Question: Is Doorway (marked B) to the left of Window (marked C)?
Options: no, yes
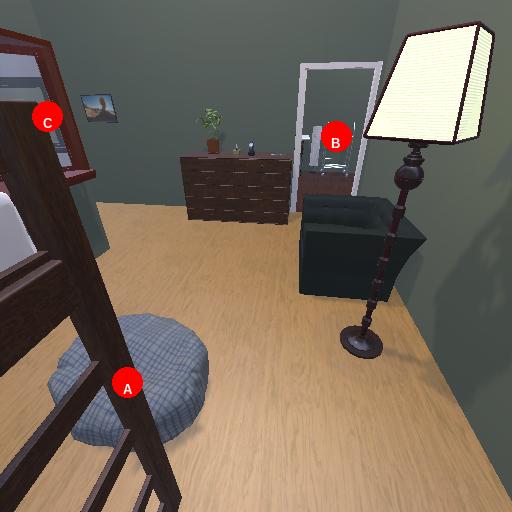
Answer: no